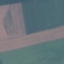
Label: AnnualCrop